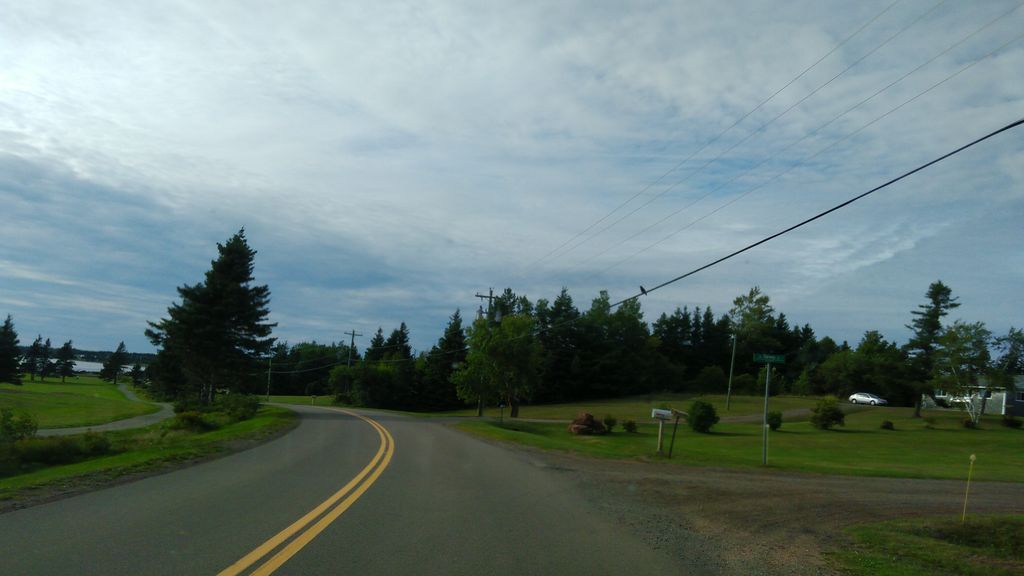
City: charlottetown